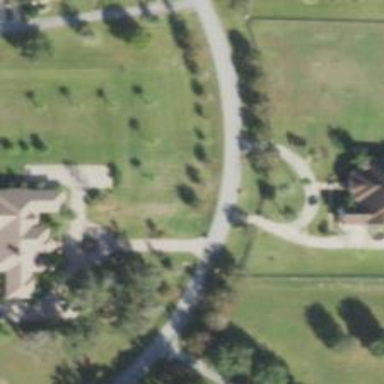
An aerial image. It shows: Driveway.